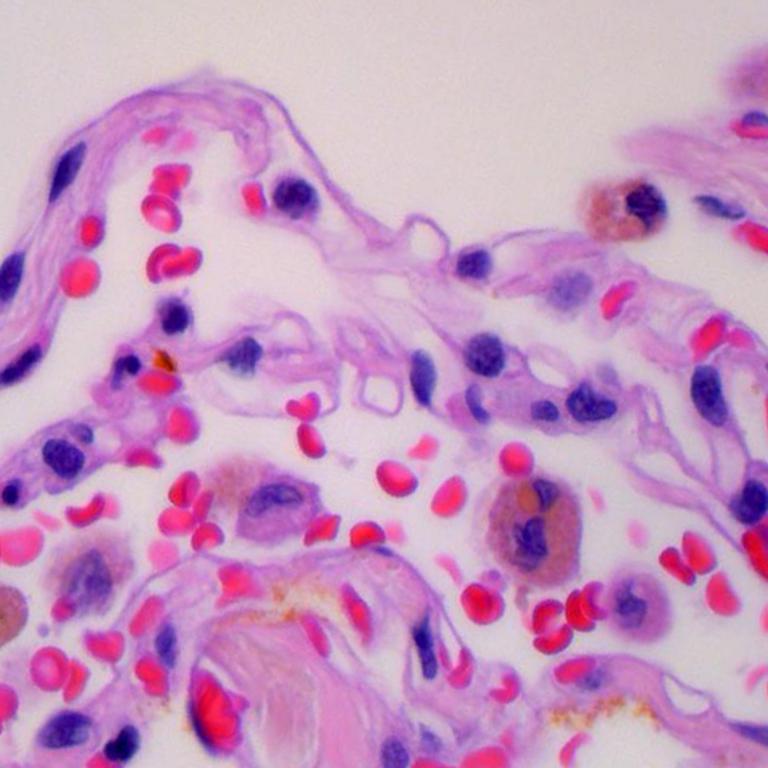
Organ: lung
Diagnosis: benign